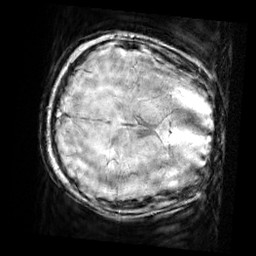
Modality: SWI
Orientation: axial
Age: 10
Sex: female
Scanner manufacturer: siemens
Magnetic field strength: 3 T
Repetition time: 0.027 s
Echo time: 0.02 s